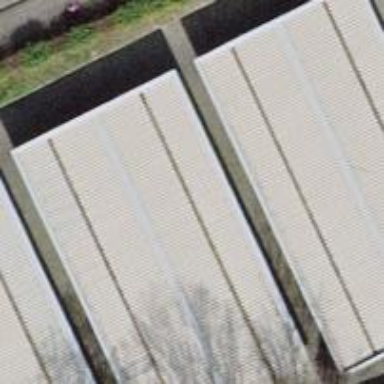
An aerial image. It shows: View of roof of building.